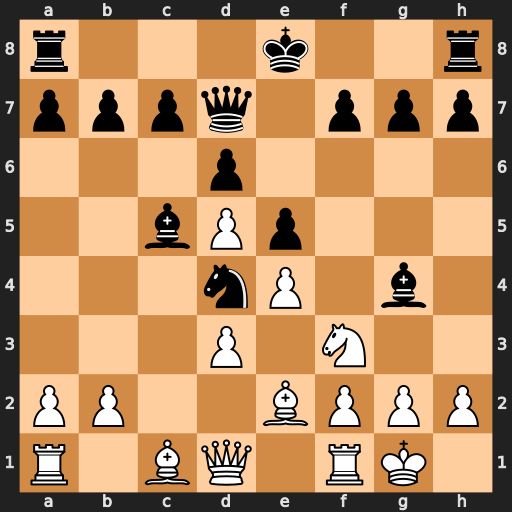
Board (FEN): r3k2r/pppq1ppp/3p4/2bPp3/3nP1b1/3P1N2/PP2BPPP/R1BQ1RK1
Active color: w
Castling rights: kq
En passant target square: -
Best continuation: Nxd4 Bxe2 Nxe2